Question: I have a couple simple tests that looks like this.
'''
public class My1Test extends AutoBaseFunctions{
@Test
public void test1(){
startDriver(STARTPAGE,DRIVER2USE);
schoolLogin("XXX", "XXX");
toolbarNav("toolsSingle","Manage Users");
getElmObject("input[type='checkbox'][name='includeUsersHiddenFromDirectory']",loctype.CSS).click();
getElmObject("Searchxx",loctype.LINKTEXT).click();
driver.quit();
//driver.close();
}
'''
}
The problem I have is this: I am purposely causing a NoSuchElement Exception to happen when doing a findElement on the search button. When I run the mvn surefire-report:report command the output stops here

until I MANUALLY close the window that was opened - only then does it finish generating the report.
I understand that when the script errors out it dies and never gets to the driver.quit line. But, if I put it in a try/catch block, the report shows the test as passed and doesn't report the error details. I also tried putting this as part of a @Suite test and using @After/@AfterClass but that doesn't close the driver window either.
What am I doing wrong? How do I get the report to generate after an error is encountered without having to "be present" to manually close the open windows?
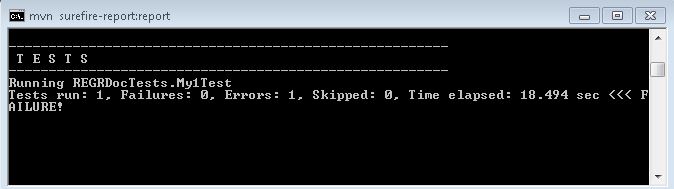
Answer: You need to put it in try/catch and in catch block do
'''
try{
}catch(Exception e){
Assert.fail(e.getMessage());
}finally{
// CLOSE ANY OPEN RESOURCES HERE !!!!
}
'''
If you have any open resources, don't forget to close them in finally block.